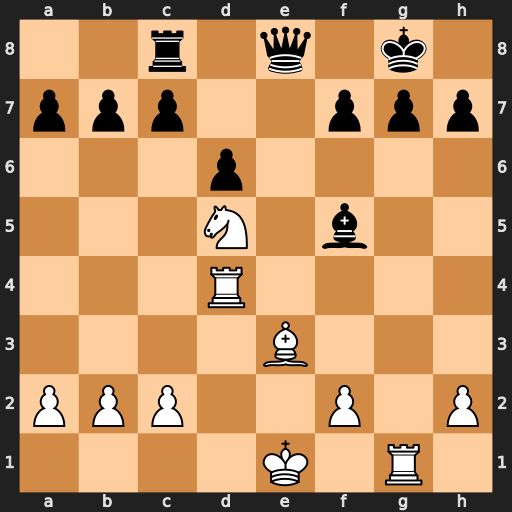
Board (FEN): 2r1q1k1/ppp2ppp/3p4/3N1b2/3R4/4B3/PPP2P1P/4K1R1
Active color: w
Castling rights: -
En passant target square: -
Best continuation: Nf6+ Kf8 Nxe8